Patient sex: M
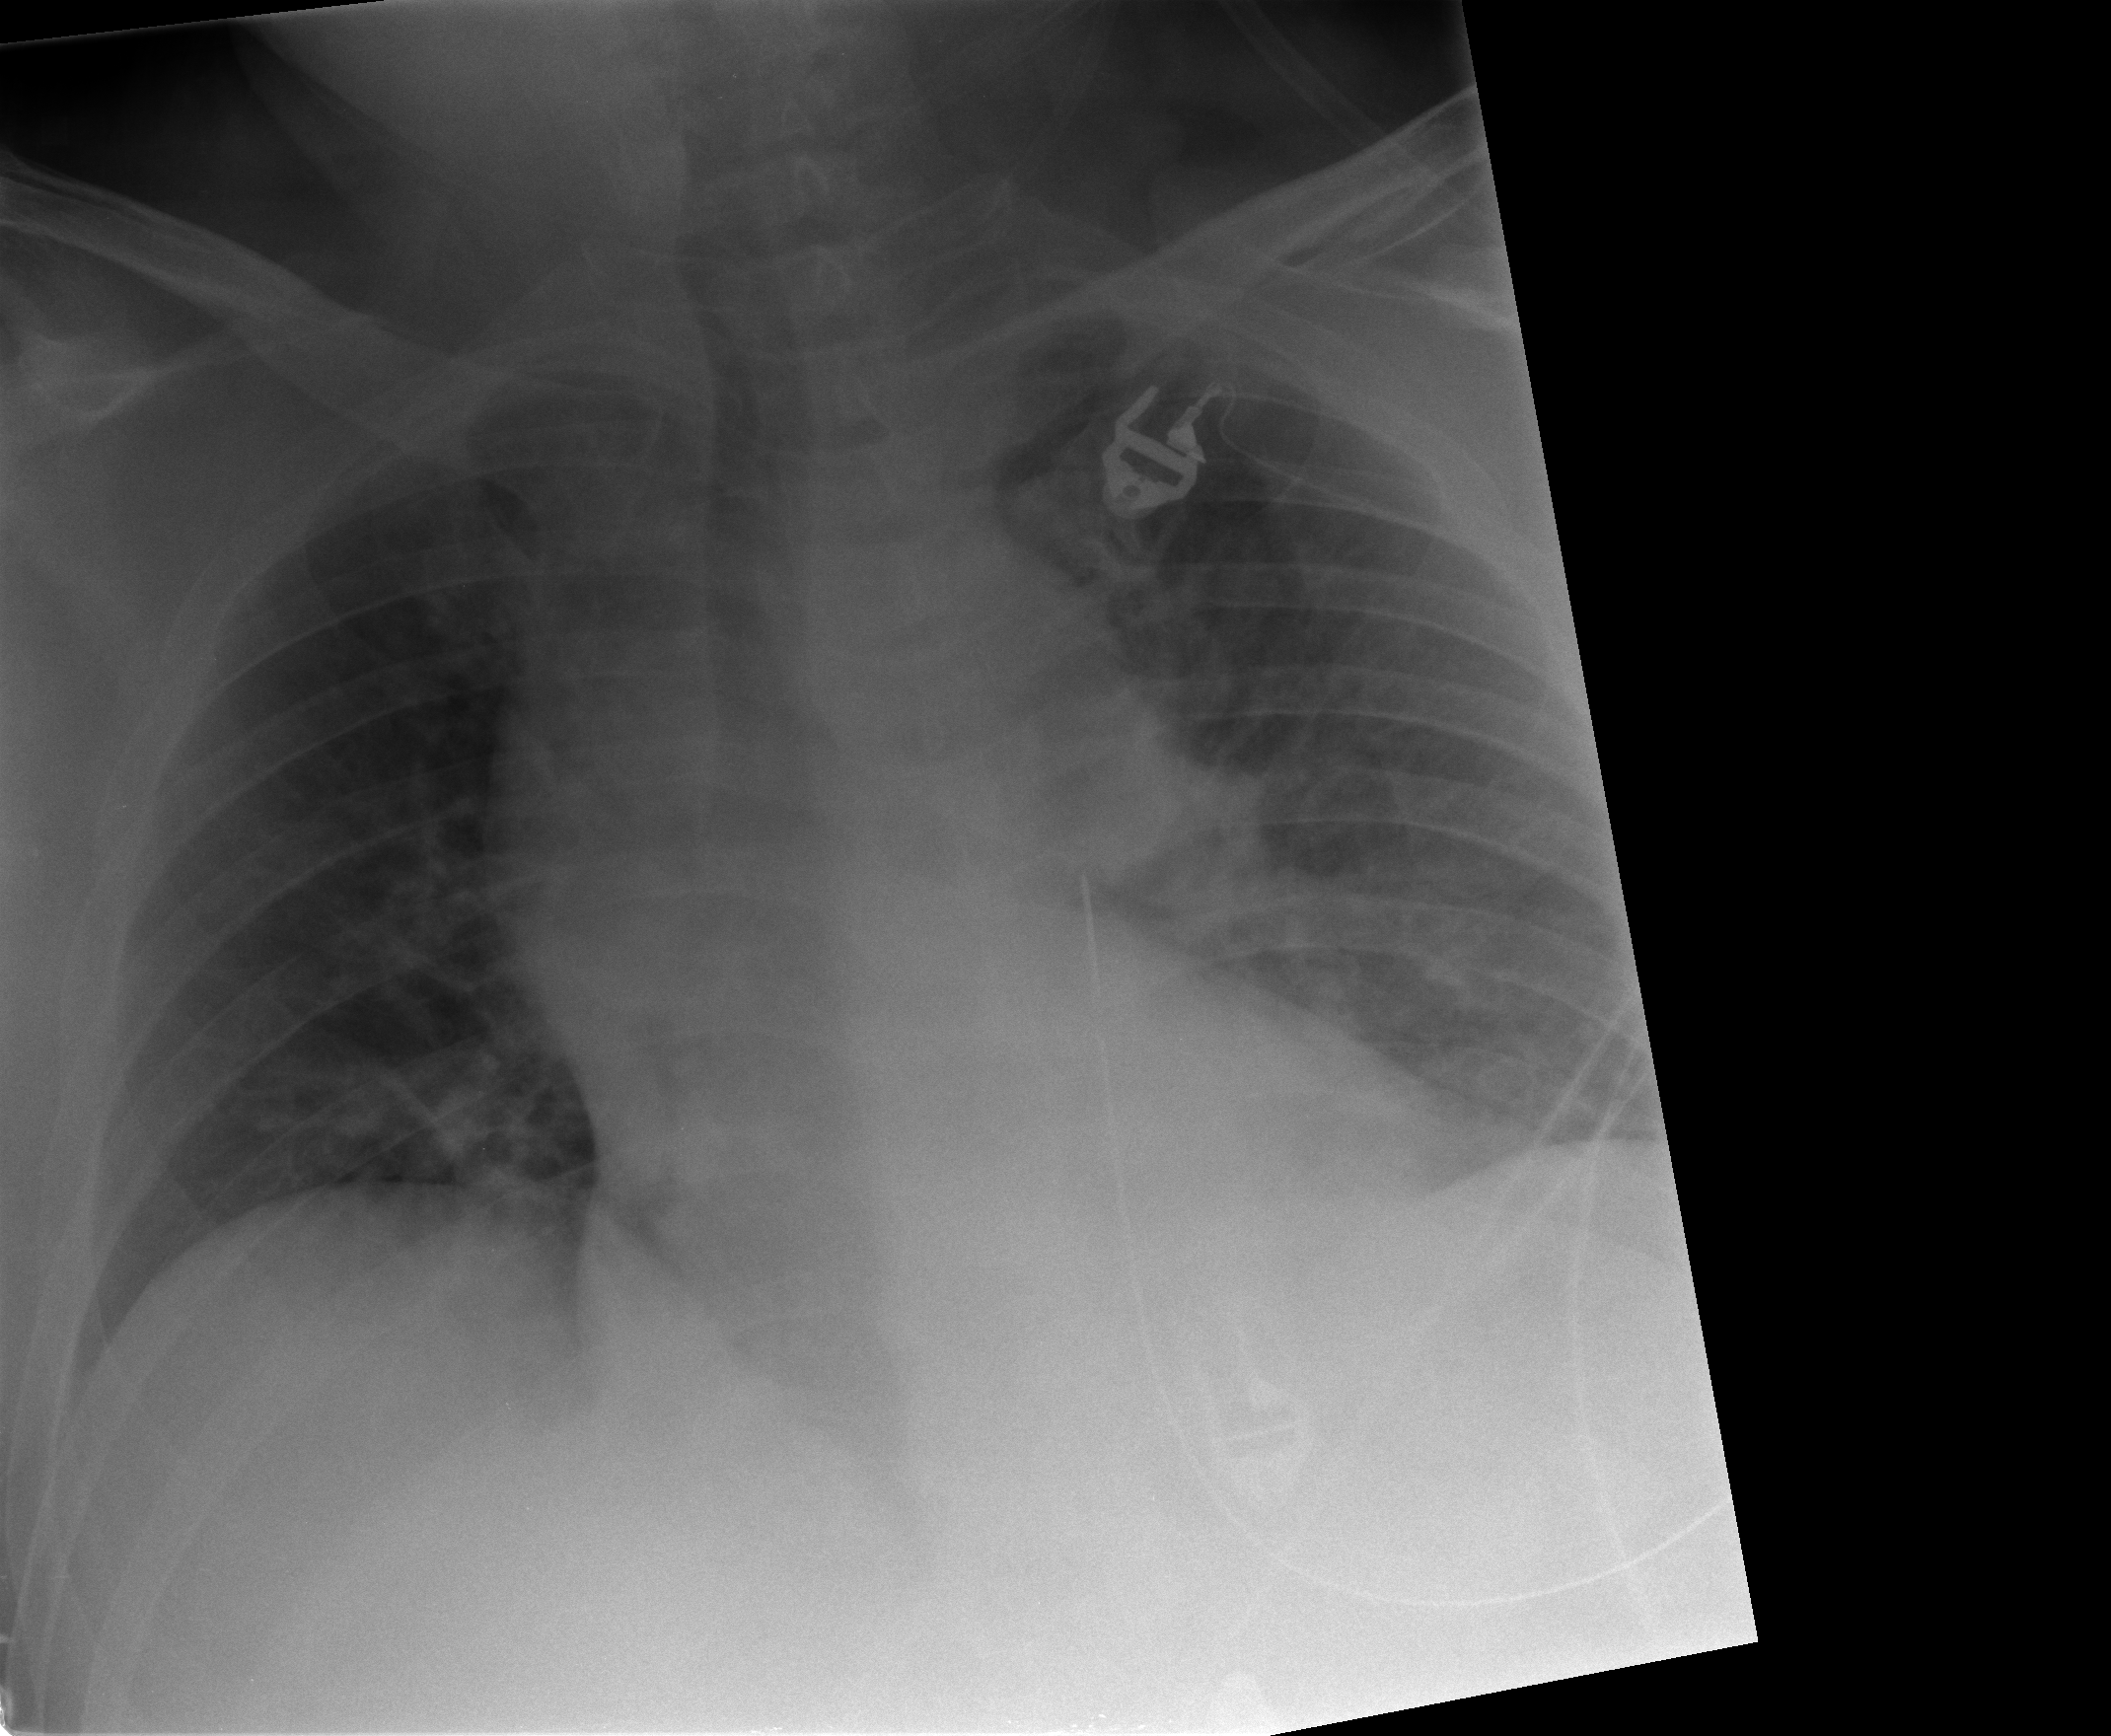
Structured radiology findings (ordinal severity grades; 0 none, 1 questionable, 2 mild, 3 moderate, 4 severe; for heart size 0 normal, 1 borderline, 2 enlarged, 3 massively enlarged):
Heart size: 0
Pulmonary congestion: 0
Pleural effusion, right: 0
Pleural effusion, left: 0
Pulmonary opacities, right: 0
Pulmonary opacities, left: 0
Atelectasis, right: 2
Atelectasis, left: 2